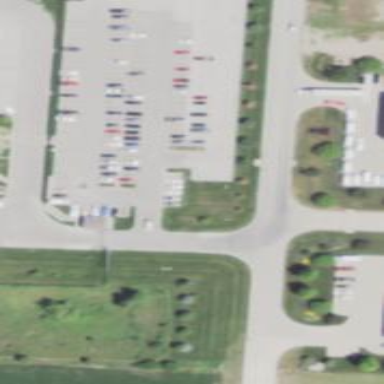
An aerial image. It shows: Parking area.